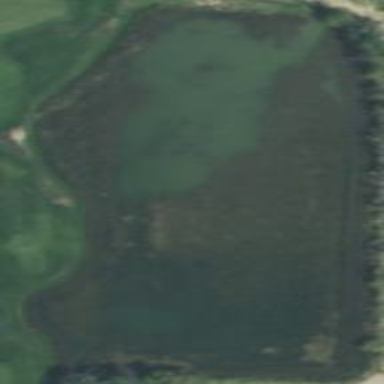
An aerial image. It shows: Natural pond serving as water hazard on golf course.